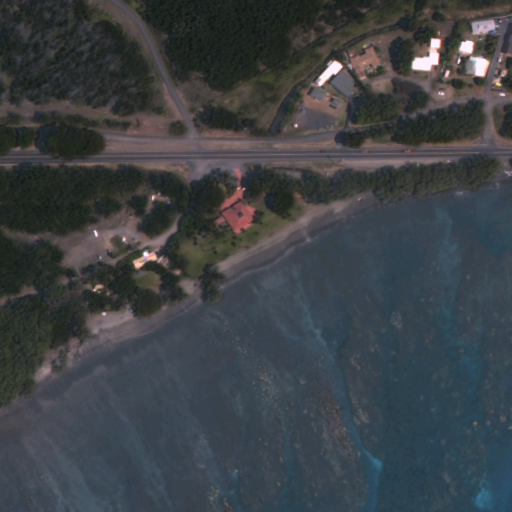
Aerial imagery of beach in Hawaii named Olowalu Beach containing only unknown